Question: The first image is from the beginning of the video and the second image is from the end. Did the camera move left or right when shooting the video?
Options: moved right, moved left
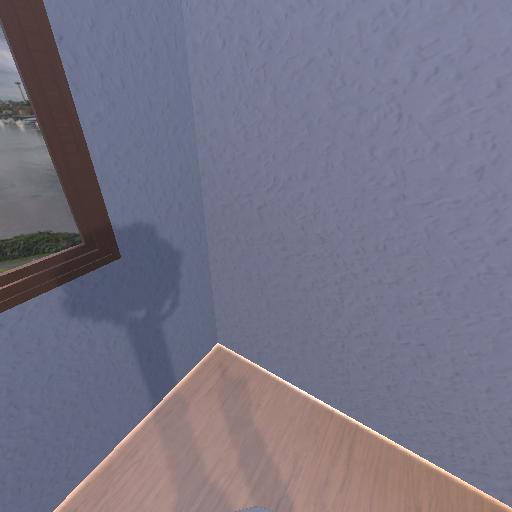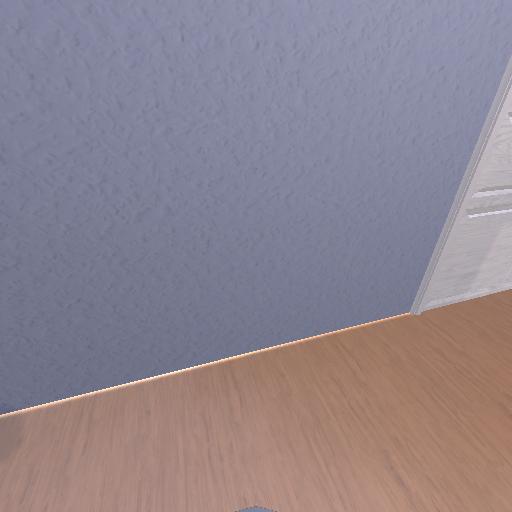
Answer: moved right